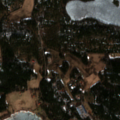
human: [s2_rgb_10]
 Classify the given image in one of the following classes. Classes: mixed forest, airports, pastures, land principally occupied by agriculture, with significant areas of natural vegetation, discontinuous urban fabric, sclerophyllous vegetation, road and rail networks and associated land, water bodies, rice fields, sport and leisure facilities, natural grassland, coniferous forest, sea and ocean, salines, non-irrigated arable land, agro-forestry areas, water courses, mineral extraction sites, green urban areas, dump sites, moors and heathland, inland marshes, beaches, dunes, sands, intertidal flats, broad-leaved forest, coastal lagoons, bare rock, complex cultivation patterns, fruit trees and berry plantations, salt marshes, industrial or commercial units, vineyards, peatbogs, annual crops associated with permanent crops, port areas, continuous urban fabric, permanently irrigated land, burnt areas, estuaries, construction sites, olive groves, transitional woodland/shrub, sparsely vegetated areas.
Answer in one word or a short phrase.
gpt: non-irrigated arable land, land principally occupied by agriculture, with significant areas of natural vegetation, coniferous forest, mixed forest, water bodies, sea and ocean